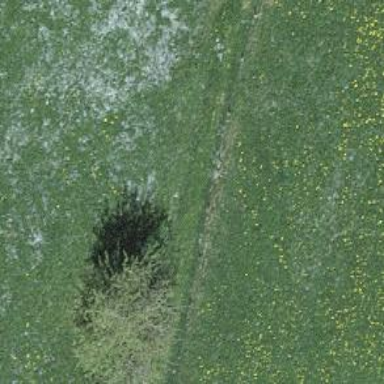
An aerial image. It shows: Path.